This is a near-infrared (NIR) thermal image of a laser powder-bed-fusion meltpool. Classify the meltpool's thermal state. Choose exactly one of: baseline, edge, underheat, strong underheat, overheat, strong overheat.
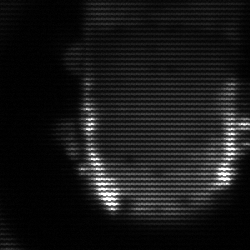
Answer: baseline